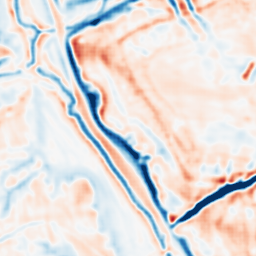
Category: multiscale
Decomposition family: dog_multiscale
Decomposition parameters: sigma_ratio: 1.4
n_scales: 3
base_sigma: 2
Upsampling method: sinc_blackman
Upsampling parameters: scale: 8
kernel_size: 16
Upsampling scale: 8